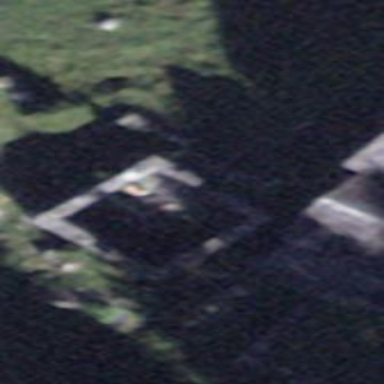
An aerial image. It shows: Historic building in ruins.